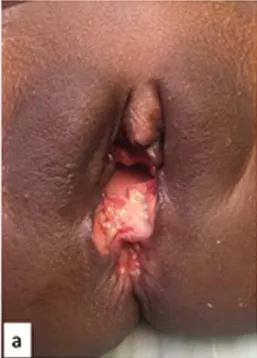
The three perineal injuries at examination under anesthesia (EUA) before the perineal repair was performed. Case 1.
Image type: medical_photograph (other_medical_photograph)